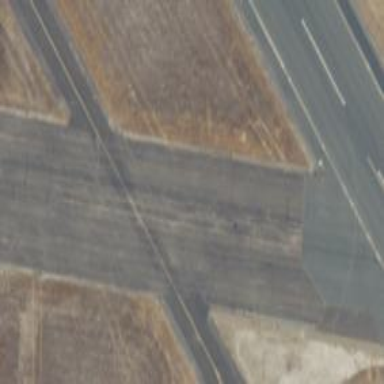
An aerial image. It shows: Runway at airport.